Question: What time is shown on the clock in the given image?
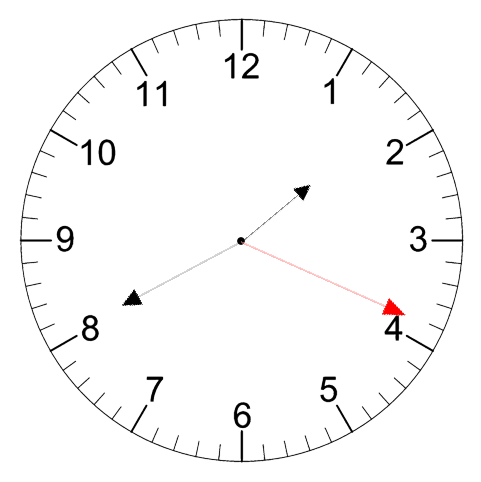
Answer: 01:40:19